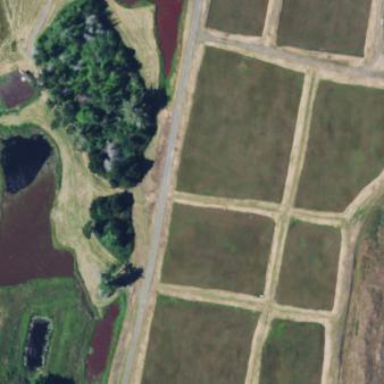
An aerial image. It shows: Farmland where cranberries are grown.